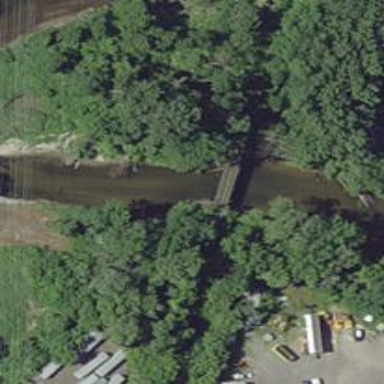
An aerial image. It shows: Disused railway bridge.